Question: I'm trying to get two VMs running Apache Spark to connect; a master and a worker. I'm using VirtualBox and a <URL> network adaptor. The VMs are able to 'ping' each other but when I start the worker it doesn't appear in the master's web UI.
I'm using static IPs with the master's being '10.10.10.2' and worker's '10.10.10.3'
My 'spark-env.sh' file is configured to include:
'''
SPARK_MASTER_IP=10.10.10.2
'''
I first launch the master node:
'''
./start-master.sh
starting org.apache.spark.deploy.master.Master, logging to /usr/lib/spark/logs/spark-masternode-org.apache.spark.deploy.master.Master-1-masternode.out
'''
Then the worker:
'''
./start-slave.sh spark://10.10.10.2:7077
starting org.apache.spark.deploy.worker.Worker, logging to /usr/lib/spark/logs/spark-modelnode1-org.apache.spark.deploy.worker.Worker-1-modelnode1.out
'''
The resulting output of the master node GUI:

If I 'nmap 10.10.10.2' from the worker:
'''
Nmap scan report for 10.10.10.2
Host is up (0.00035s latency).
Not shown: 998 closed ports
PORT STATE SERVICE
22/tcp open ssh
8080/tcp open http-proxy
'''
I'm not sure whether that's relevant but it doesn't show anything at '7077'
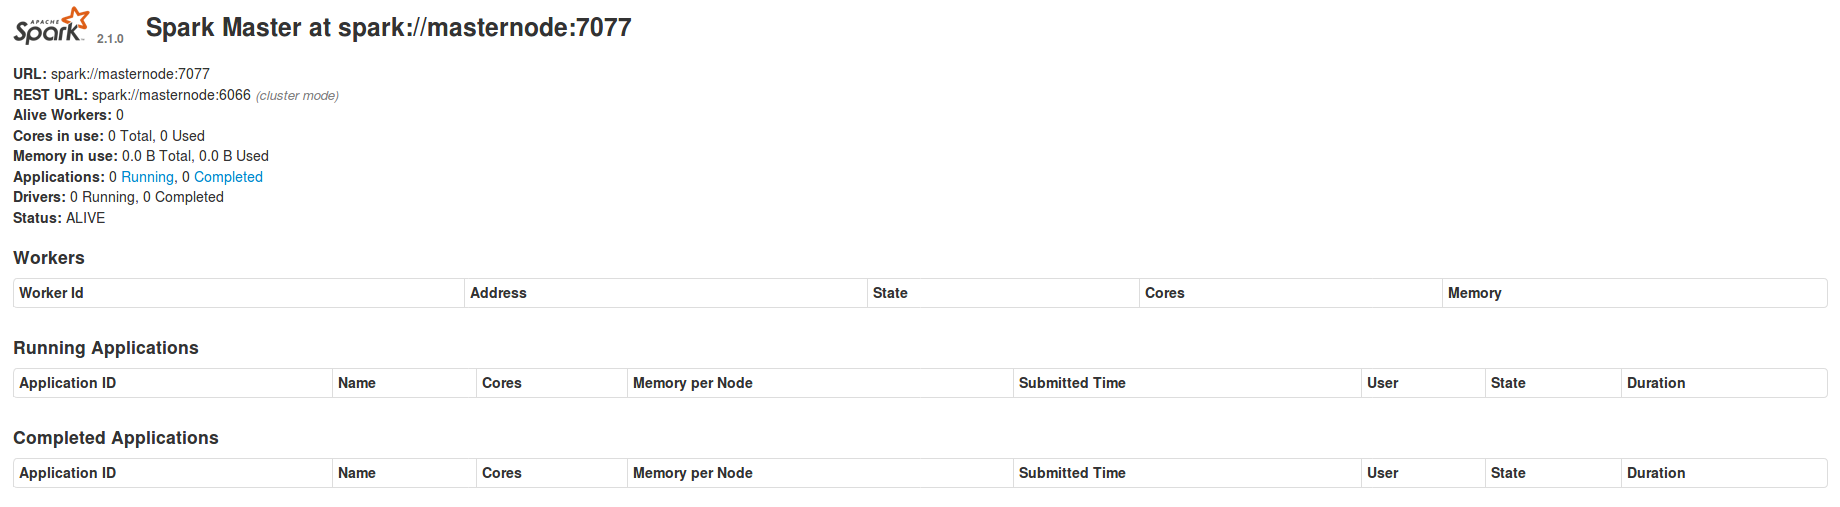
Answer: 'SPARK_MASTER_IP' has been deprecated and is no longer used in Spark 2.x. You can use:
- 'SPARK_MASTER_HOST'- '-h''--host''sbin/start-master.sh'